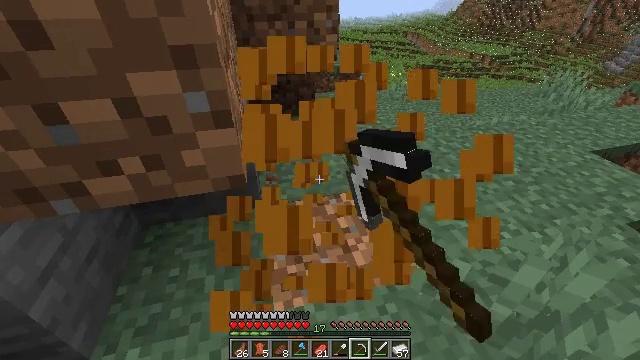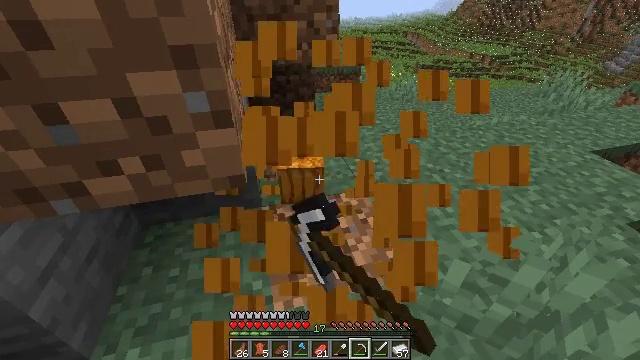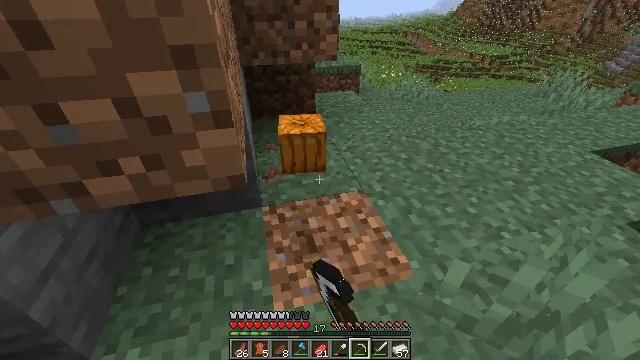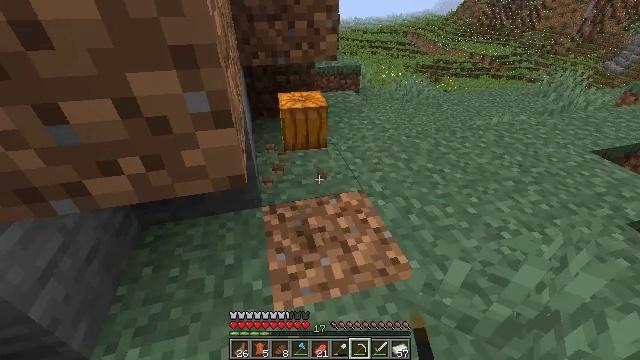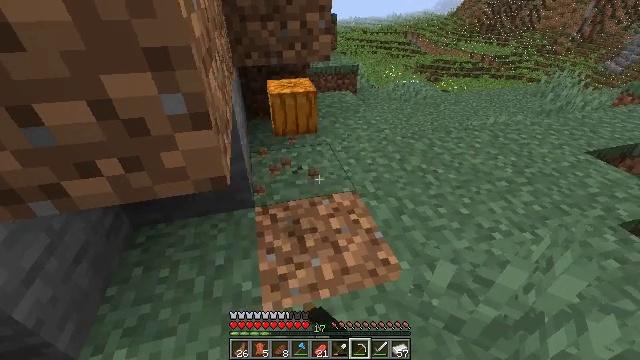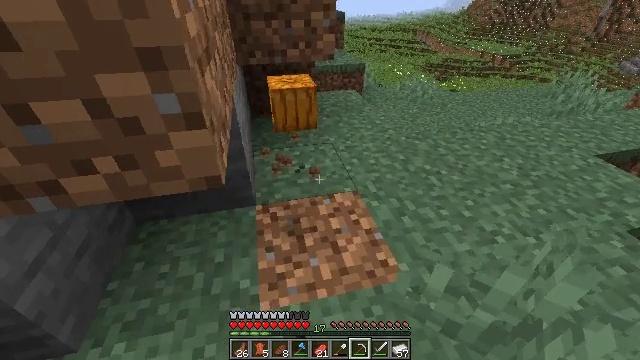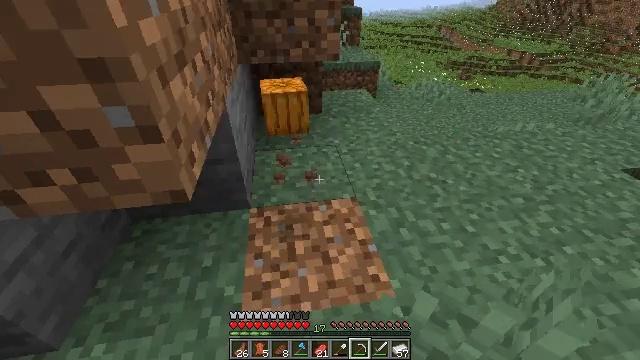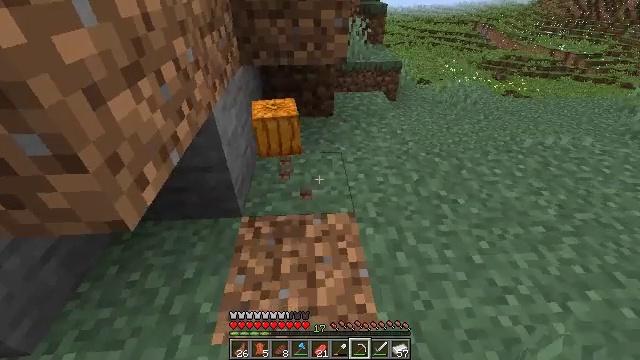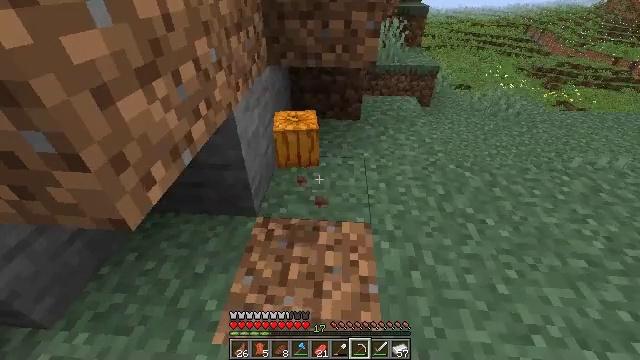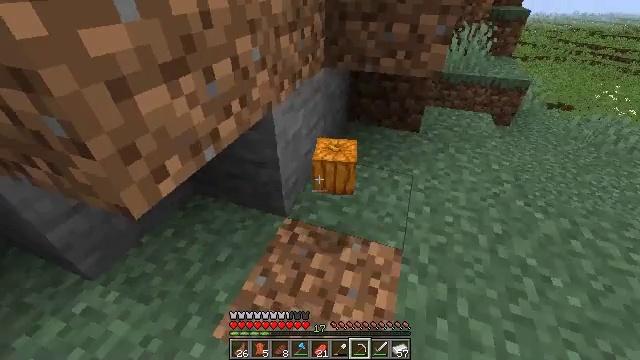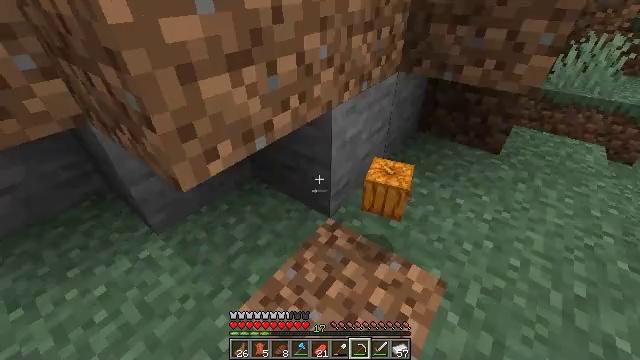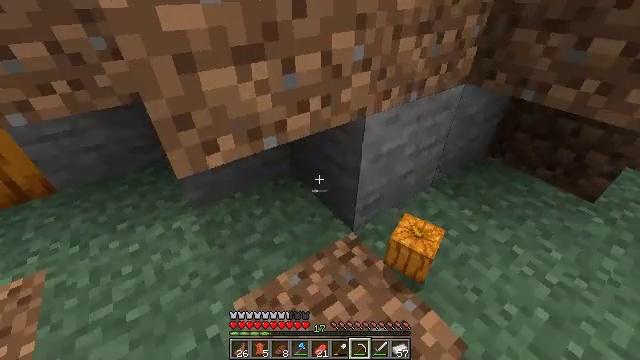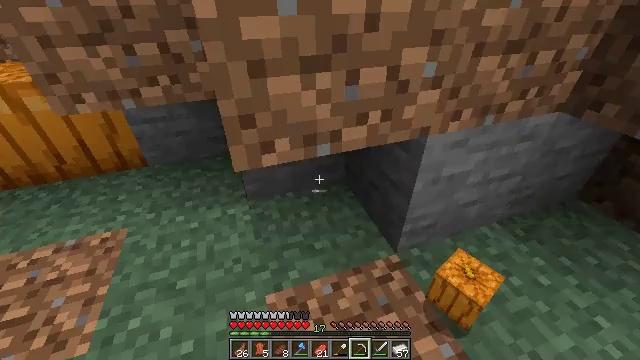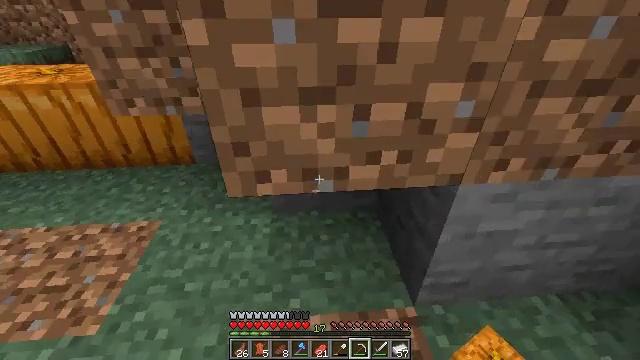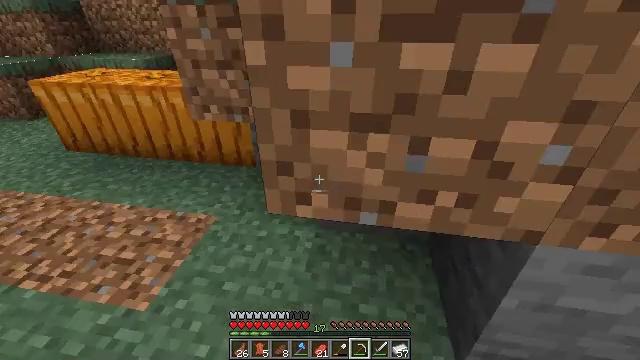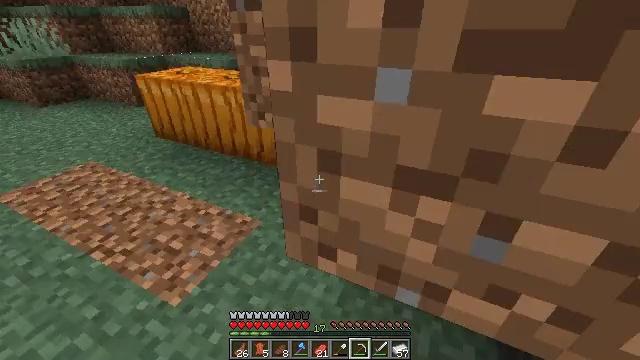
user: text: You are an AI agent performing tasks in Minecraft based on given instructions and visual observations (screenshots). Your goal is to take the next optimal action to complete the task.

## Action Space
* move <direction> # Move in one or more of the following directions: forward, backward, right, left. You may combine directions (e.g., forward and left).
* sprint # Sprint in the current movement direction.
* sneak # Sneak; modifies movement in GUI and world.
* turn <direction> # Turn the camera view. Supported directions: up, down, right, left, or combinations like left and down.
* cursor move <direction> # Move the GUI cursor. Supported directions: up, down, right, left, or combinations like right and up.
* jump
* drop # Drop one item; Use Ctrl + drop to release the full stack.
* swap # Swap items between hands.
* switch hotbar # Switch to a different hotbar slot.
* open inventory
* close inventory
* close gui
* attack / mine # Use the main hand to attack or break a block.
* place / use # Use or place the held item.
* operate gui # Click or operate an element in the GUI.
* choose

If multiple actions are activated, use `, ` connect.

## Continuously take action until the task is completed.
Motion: motion action
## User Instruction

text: Harvest a pumpkin from the field.
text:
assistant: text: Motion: attack / mine
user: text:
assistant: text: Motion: attack / mine
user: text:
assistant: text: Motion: attack / mine
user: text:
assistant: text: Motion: move right, attack / mine
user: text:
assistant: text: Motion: move forward and move right, turn left, attack / mine
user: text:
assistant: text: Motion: move forward and move right, turn left
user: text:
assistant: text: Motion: move forward and move right, turn left
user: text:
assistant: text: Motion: move forward and move right, turn left
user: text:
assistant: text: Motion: move forward and move right, turn left
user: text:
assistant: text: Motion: move forward and move right, turn left
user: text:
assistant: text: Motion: move forward and move right, turn left
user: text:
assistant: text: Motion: move forward and move right, turn left and up
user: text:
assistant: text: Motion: move forward, turn left and up
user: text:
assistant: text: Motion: move forward, turn left and up
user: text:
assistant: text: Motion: move forward, turn left
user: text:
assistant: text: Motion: move forward, turn left and up
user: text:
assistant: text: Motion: move forward, turn left and up
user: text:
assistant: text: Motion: move forward and move left, turn left
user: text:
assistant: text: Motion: move forward and move left
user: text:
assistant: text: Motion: move forward and move left, turn right and up
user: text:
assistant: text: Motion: move forward and move left, turn right and up
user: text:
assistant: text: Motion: move forward and move left, turn right
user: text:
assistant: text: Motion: move forward, turn right and down
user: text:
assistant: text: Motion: move forward, turn right and down
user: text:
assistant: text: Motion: move forward, turn right and down
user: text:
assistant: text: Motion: move forward
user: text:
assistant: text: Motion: move forward, attack / mine
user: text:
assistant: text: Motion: move forward, turn left, attack / mine
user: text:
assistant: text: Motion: turn left, attack / mine
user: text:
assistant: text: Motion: attack / mine